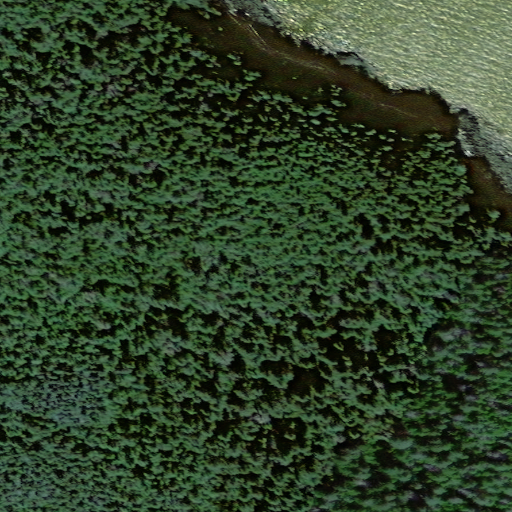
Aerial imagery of island in Alaska named Anyaka Island containing only unknown